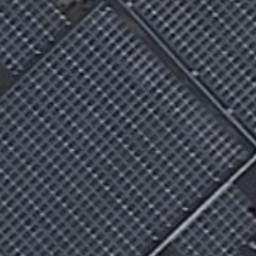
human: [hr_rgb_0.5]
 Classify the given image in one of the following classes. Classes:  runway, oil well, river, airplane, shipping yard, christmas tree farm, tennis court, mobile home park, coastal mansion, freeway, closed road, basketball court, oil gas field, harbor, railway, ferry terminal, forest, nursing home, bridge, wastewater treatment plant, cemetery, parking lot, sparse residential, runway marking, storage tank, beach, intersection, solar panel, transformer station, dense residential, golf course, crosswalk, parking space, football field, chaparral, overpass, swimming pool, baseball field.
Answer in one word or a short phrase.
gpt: solar panel